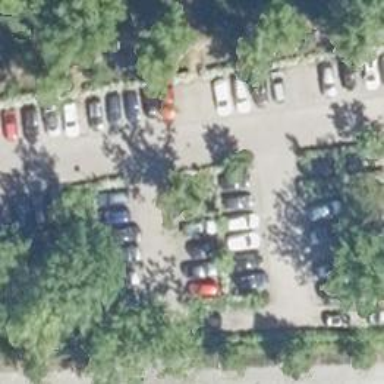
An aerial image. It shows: Parking aisle designated as service road.